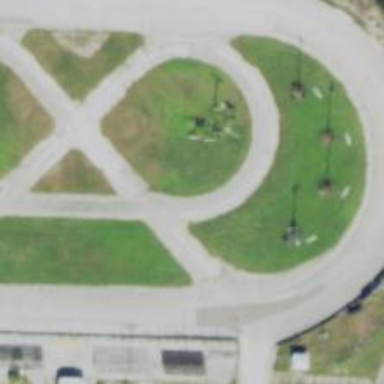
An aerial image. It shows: Raceway for motor sports.